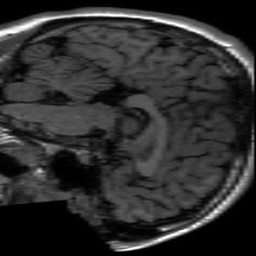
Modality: inplaneT1
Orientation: sagittal
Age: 18
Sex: male
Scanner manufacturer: ge
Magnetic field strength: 3 T
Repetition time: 2.597 s
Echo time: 0.02273 s